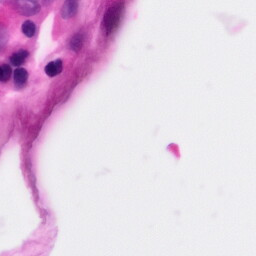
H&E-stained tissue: Pancreatic